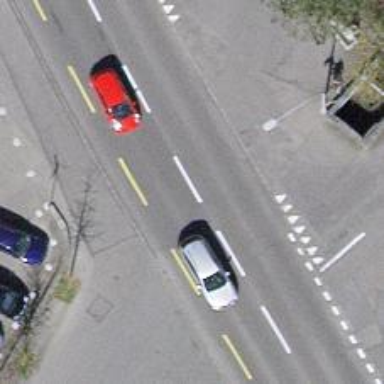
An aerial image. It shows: Asphalt road with primary highway designation. There is dedicated cycle lane on the left.